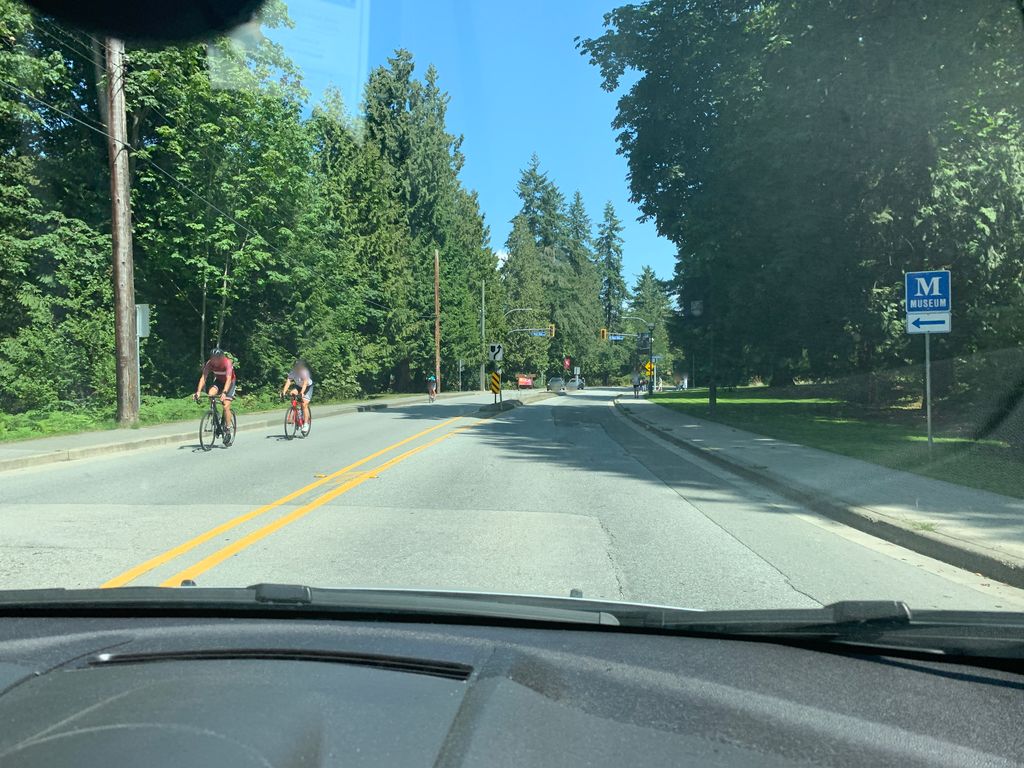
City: vancouver